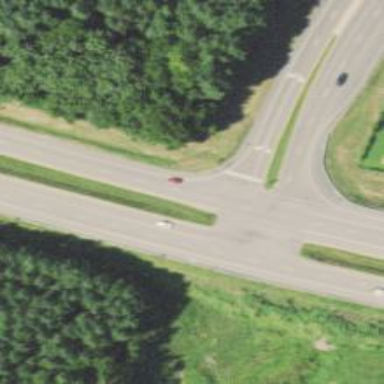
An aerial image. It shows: Primary highway.